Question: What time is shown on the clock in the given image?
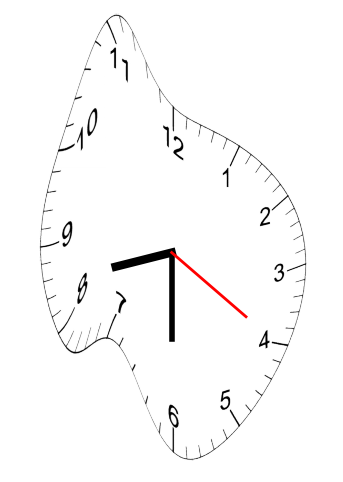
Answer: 08:30:20